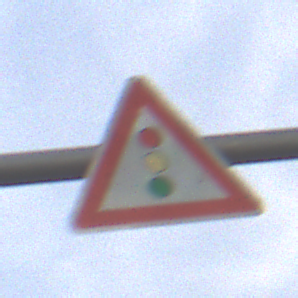
Verkehrszeichen: Lichtzeichenanlage
Umgebung: Outdoor, Urban
Tageszeit: SunriseSunset
Wetter: PartlyCloudy
Licht: Natural
Jahreszeit: NotSpecified
Kontrast: LowContrast